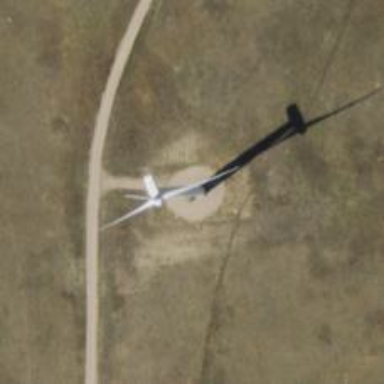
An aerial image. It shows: Wind generator powered by wind turbine.